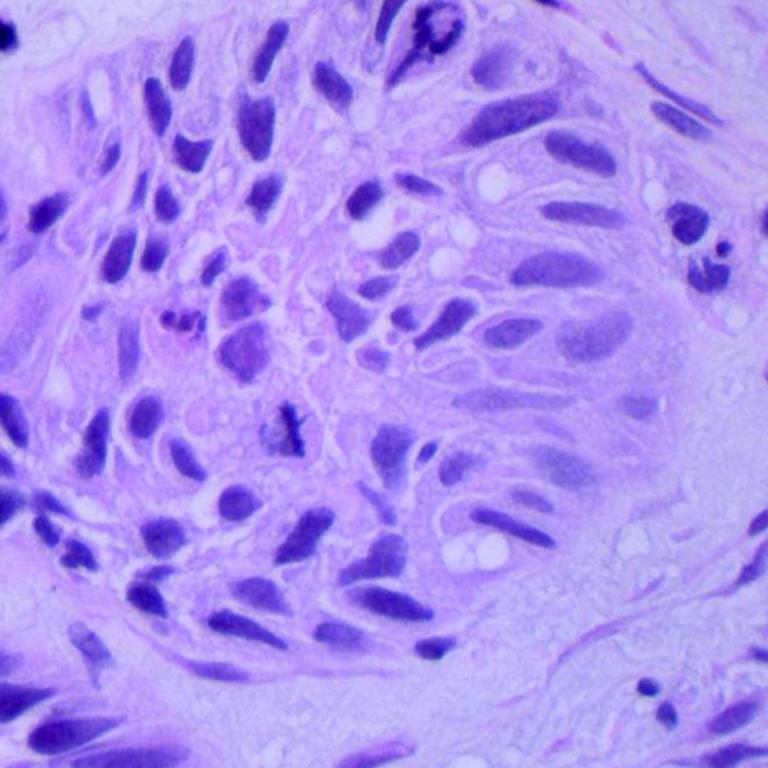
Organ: lung
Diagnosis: squamous carcinomas